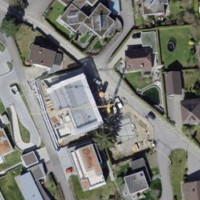
EUNIS habitat code: 54
Species observed at this site:
Geranium sanguineum